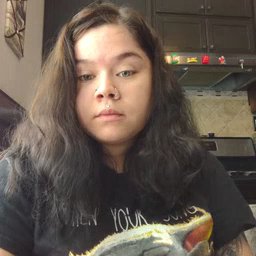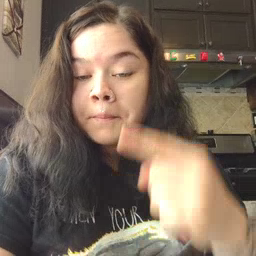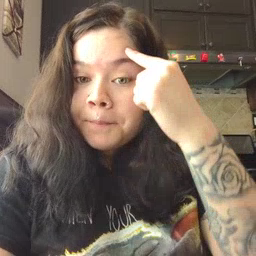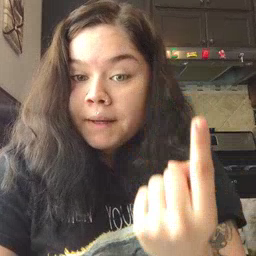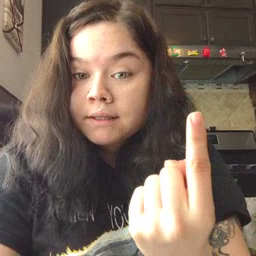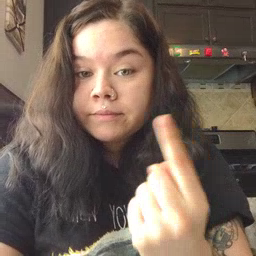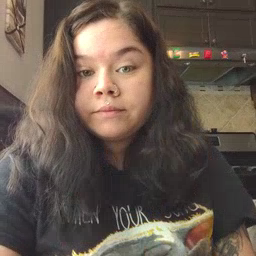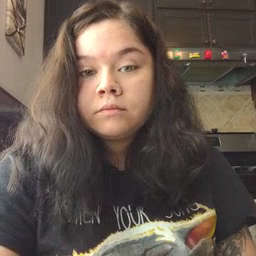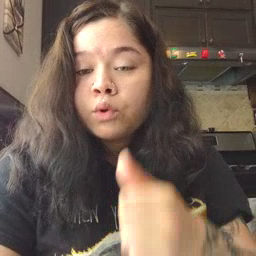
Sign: penny